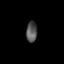
Tissue: skin
Cell type: Epithelial cells
Senescence score: 0.2406
Nuclear area (px): 223
Mean DAPI intensity: 83.193